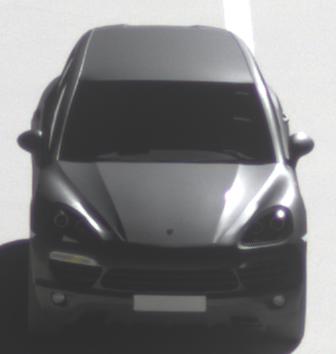
Make: Porsche
Model: Cayenne
Detailed model: Cayenne (958)
Model produced from: 2010/05
Model produced until: 2014/07
Doors: 5
Color: gray
Road condition: dry road
Daytime: midday
Contrast: high contrast